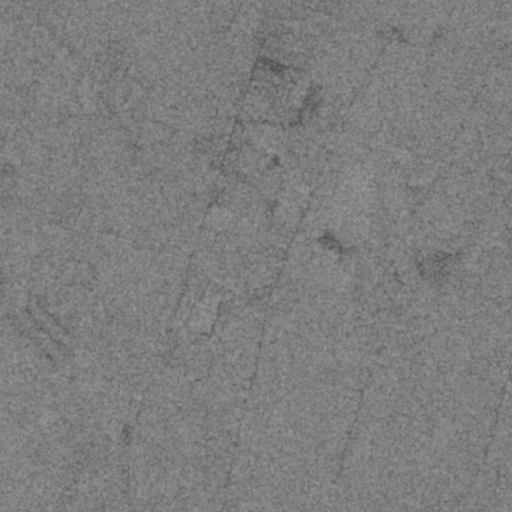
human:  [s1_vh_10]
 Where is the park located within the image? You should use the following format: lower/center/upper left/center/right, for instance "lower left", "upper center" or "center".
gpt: The park is located in the upper center of the image.
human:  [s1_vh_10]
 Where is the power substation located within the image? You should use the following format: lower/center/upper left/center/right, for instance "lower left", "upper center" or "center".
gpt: The power substation is located in the lower center of the image.
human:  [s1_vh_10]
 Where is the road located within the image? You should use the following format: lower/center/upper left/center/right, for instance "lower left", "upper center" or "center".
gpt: There is no road in the image.

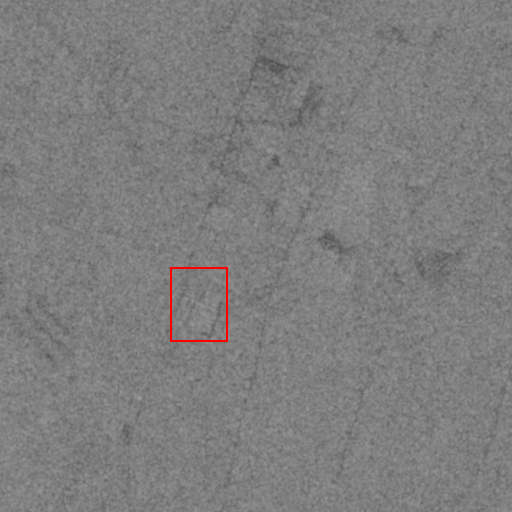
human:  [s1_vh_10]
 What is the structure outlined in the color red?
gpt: The structure outlined in red is a power substation.
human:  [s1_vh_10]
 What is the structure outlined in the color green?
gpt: There is no green outline.